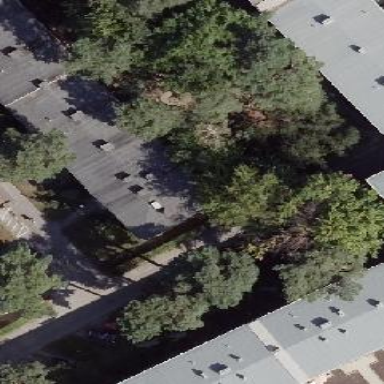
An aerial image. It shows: Building with apartments and flat roof.